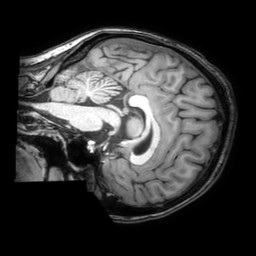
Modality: T1w
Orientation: sagittal
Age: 21
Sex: female
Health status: healthy
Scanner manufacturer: philips
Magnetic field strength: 3 T
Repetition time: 0.0079 s
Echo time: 0.0035 s